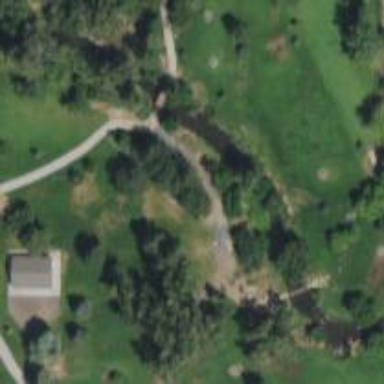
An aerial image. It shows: Disc golf hole.